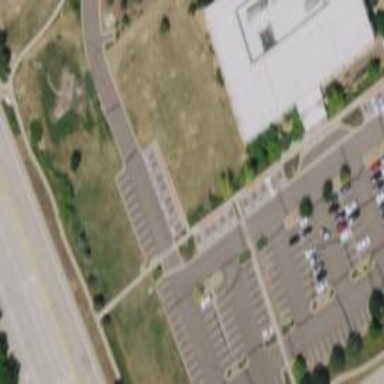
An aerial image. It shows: Parking space is available.